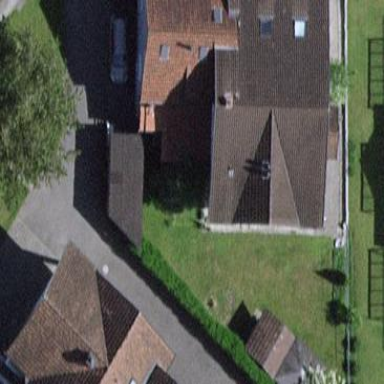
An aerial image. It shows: Semi-detached house.